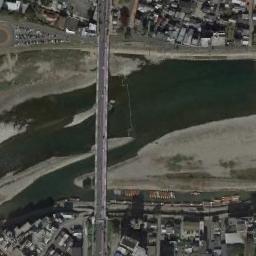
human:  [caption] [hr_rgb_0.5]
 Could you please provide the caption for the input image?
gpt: There is a bridge over the water and land between many buildings .

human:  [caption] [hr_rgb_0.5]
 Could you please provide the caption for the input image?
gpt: The bridge made a turn as it approached the shore .

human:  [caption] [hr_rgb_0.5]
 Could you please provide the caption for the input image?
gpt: A bridge connects the land on both sides of the turquoise river  There are several sandbanks in the middle of the river  There are many buildings and roads on the land .

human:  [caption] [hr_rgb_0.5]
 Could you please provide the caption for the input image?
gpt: A bridge built on a dark green river and the flood bed of the river while some buildings arranged neatly on both sides of the river .

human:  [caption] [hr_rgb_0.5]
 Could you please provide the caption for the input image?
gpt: Some buildings are at either end of the bridge .